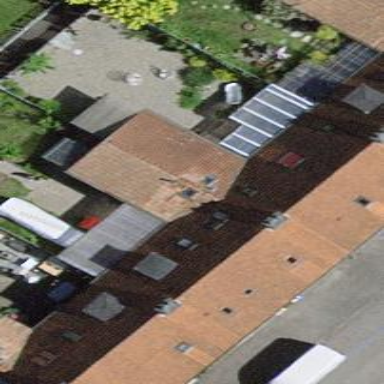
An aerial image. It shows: Terrace building.